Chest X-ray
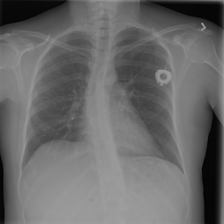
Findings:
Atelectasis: negative
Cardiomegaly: negative
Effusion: negative
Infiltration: negative
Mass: negative
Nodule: negative
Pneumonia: negative
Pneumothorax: negative
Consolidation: negative
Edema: negative
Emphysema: negative
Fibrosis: negative
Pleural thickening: negative
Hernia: negative